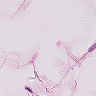
Metastatic tissue present: no